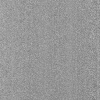
Atmospheric dust classification: dusty